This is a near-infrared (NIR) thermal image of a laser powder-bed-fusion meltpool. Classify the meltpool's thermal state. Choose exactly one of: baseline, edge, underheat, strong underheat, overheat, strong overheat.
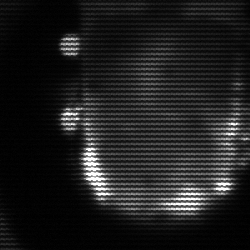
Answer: baseline